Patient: sex F, age 57
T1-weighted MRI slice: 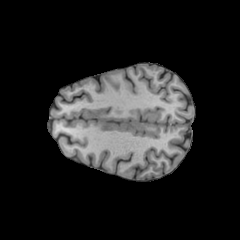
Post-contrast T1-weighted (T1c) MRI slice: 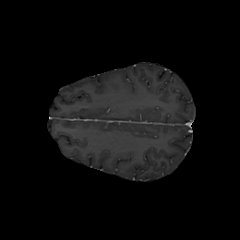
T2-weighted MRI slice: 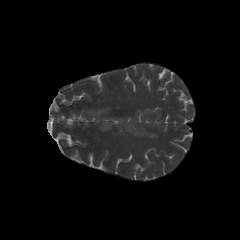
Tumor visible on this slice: no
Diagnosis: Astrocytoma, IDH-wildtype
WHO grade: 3